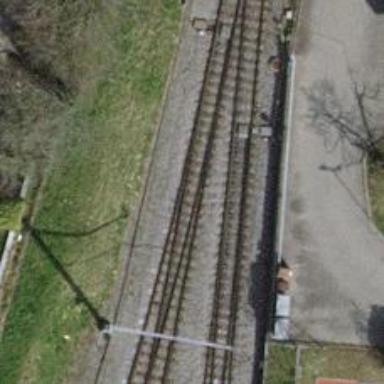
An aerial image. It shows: Narrow gauge railway with electrified contact lines.